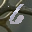
Label: 6